Field crop: maize
Growth stage: 2
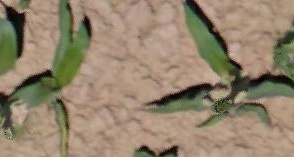
Species: maize